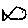
Label: fish